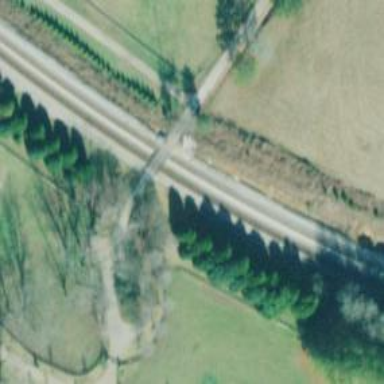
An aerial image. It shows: Railway level crossing.